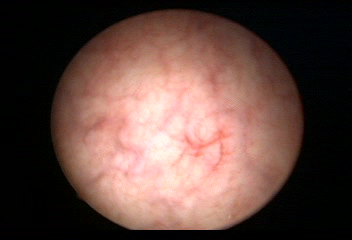
Modality: WLC
Class: Normal mucosa
Bladder cancer association: No